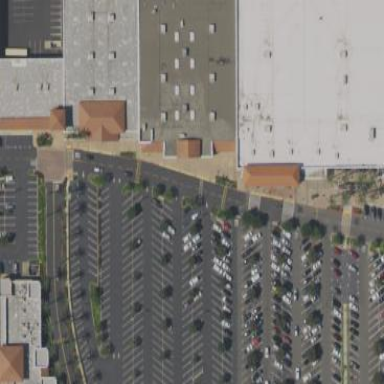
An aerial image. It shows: Retail building.